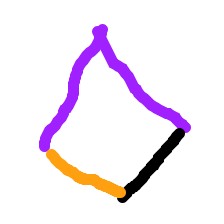
Shape: kite